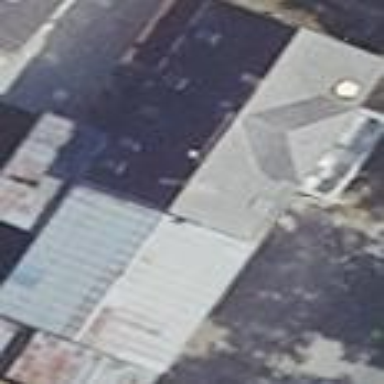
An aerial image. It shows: Building that houses restaurant.